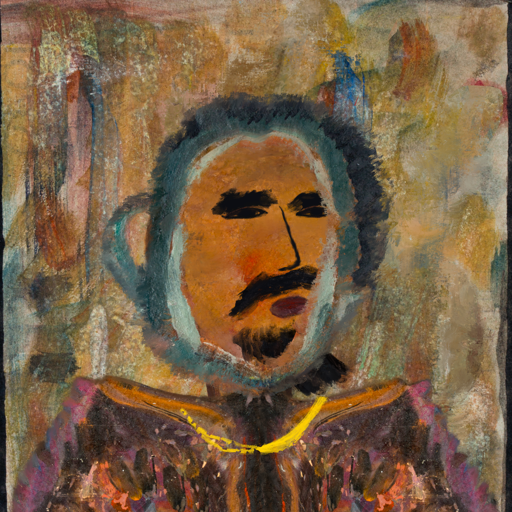
Background: Pipe, Head And Neck Side: Pipe, Face Side: Mosgoul, Bust: Gypsy_Queen, Hair Side: Boggyland, Head Accessory: Blank, Second Necklace: Blank, Necklace: Irani_1, Baby: Blank